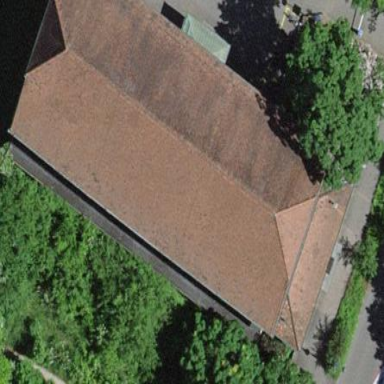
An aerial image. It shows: School building.